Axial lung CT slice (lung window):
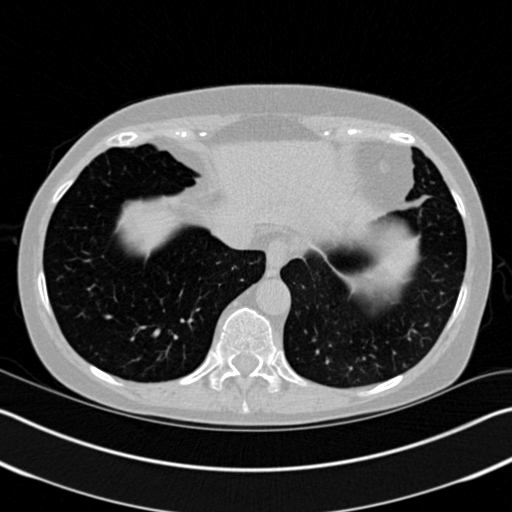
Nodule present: no